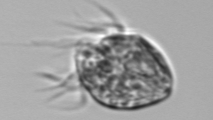
Label: Strombidium_morphotype1